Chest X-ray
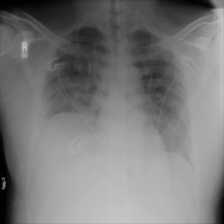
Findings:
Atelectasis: negative
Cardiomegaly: negative
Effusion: negative
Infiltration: negative
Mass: negative
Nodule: negative
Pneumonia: negative
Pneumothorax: negative
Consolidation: negative
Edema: negative
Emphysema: negative
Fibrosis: negative
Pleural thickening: negative
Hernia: negative